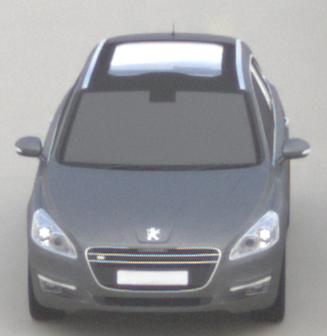
Make: Peugeot
Model: 508 SW 120 VTi
Detailed model: 508 (I) SW
Model produced from: 2011/03
Model produced until: 2014/05
Doors: 5
Color: gray
Road condition: dry road
Daytime: midday
Contrast: low contrast